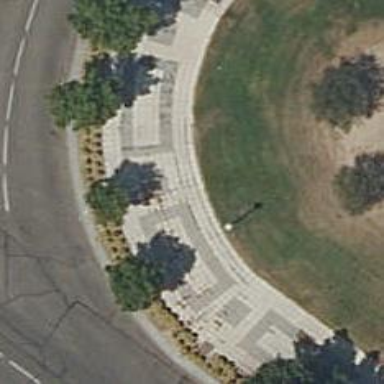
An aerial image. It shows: Sidewalk made of paving stones.